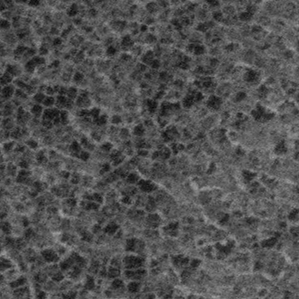
Label: frost